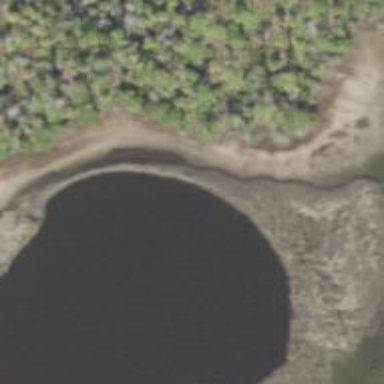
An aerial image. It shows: Serene lake surrounded by nature.